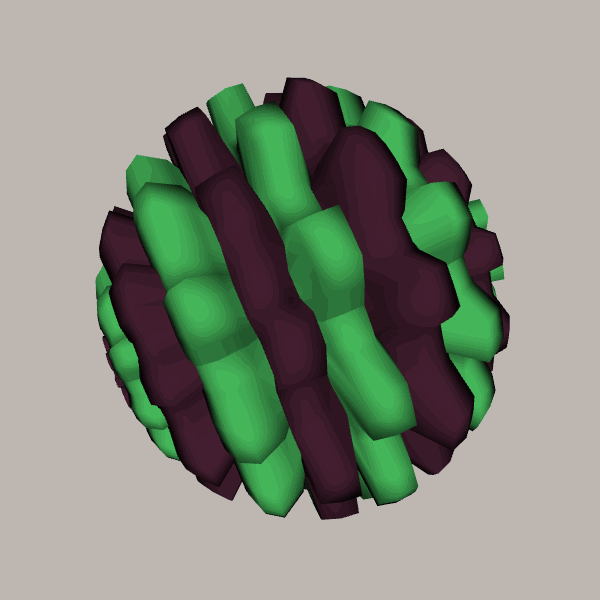
Background: light